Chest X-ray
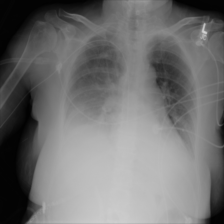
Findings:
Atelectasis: negative
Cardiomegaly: negative
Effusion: positive
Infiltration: negative
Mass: negative
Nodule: negative
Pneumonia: negative
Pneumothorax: negative
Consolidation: negative
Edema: negative
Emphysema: negative
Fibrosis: negative
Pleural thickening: negative
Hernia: negative